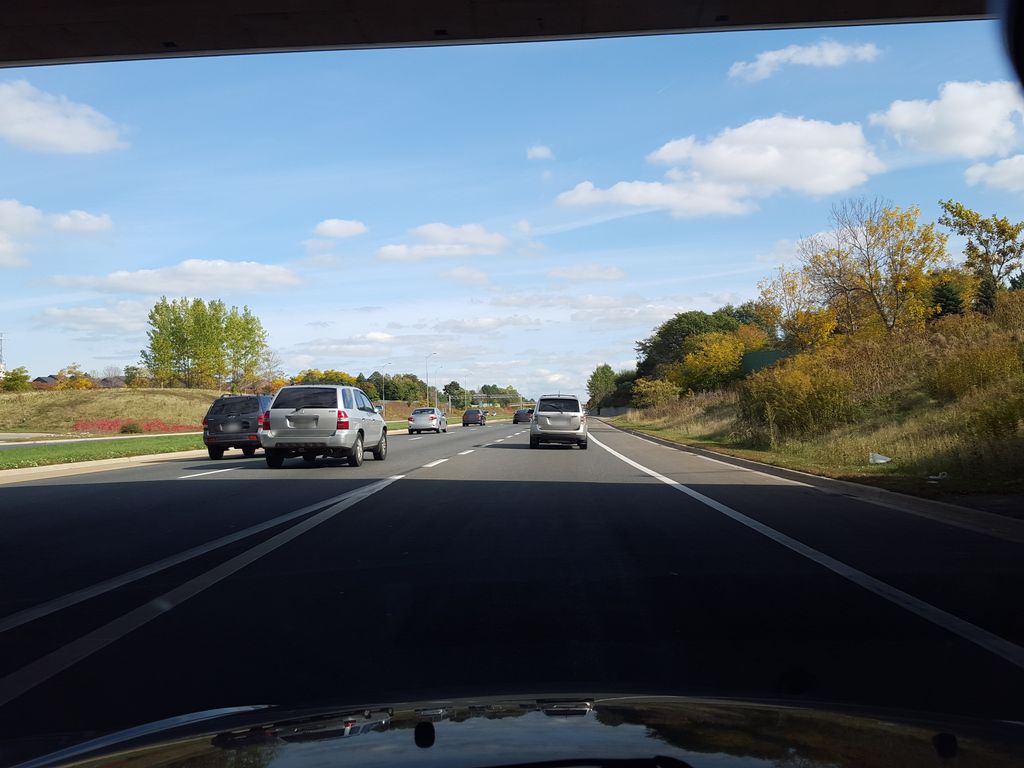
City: hamilton